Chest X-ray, AP view. Patient: 24 years old, sex M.
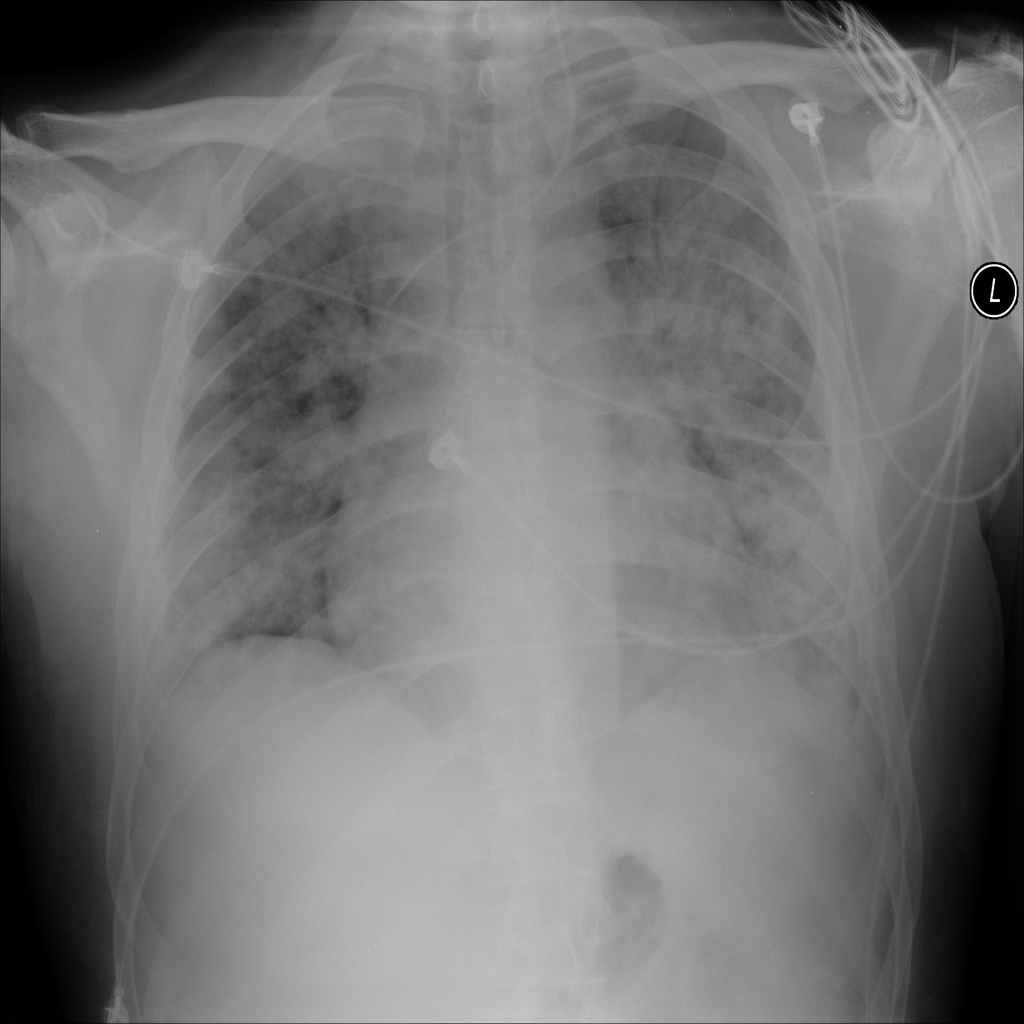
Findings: Edema, Emphysema, Infiltration, Pneumonia